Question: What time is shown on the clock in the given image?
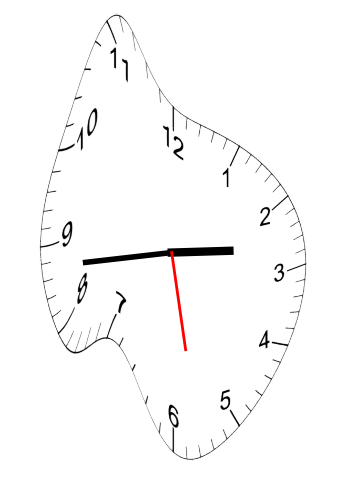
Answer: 02:43:28